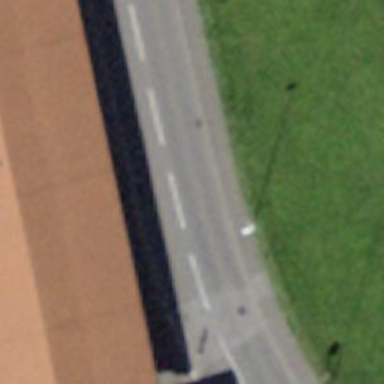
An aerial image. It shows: Bicycle parking shed.